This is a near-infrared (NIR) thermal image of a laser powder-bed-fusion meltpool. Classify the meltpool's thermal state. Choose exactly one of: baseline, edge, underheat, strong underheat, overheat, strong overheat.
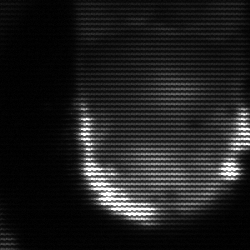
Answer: baseline